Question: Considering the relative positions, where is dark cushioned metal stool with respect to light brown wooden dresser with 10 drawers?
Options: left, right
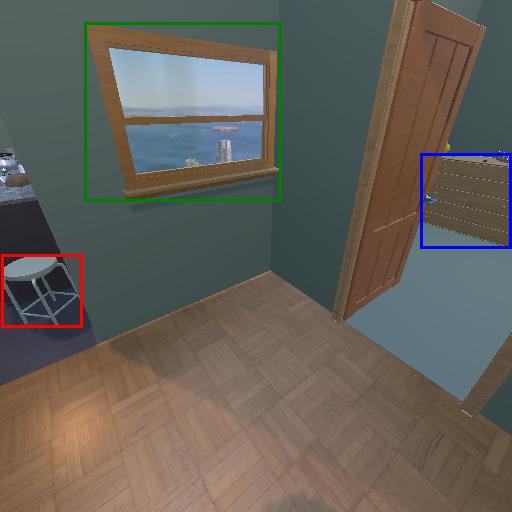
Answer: left